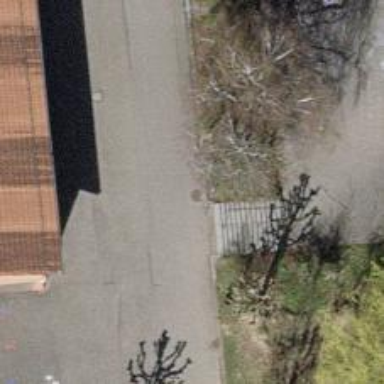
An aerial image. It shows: Road with steps.